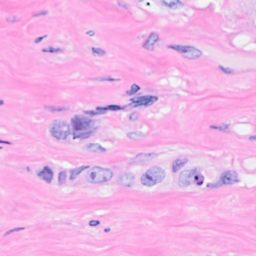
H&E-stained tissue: Breast